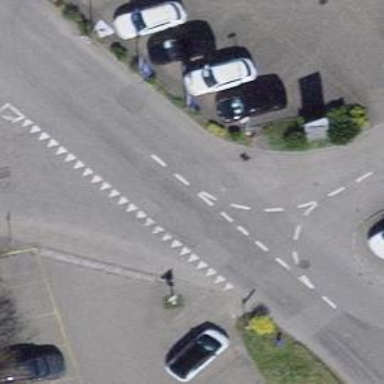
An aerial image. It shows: Public transport stop position.